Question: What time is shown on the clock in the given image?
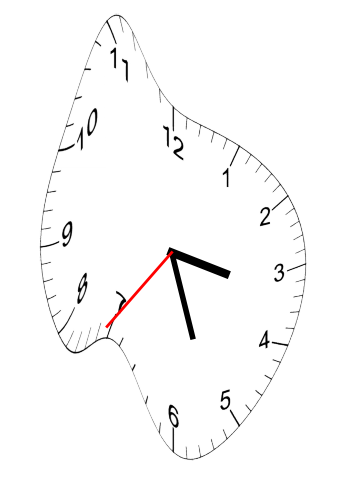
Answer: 03:26:36